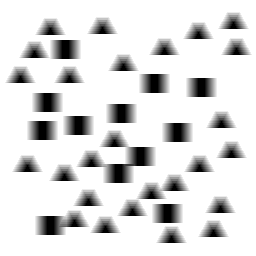
Squares: 12
Triangles: 26
Stars: 0
Total shapes: 38